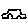
Label: car